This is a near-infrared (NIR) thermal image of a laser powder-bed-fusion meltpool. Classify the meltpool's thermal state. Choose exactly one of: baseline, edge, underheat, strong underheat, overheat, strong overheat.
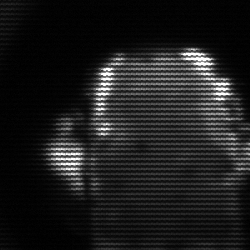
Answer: baseline